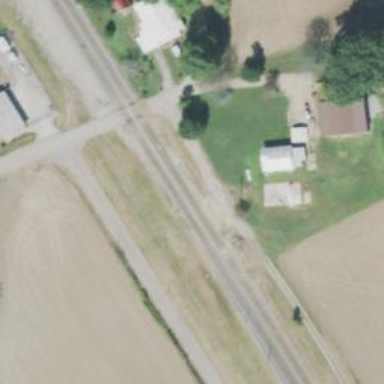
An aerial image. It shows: Railway track.